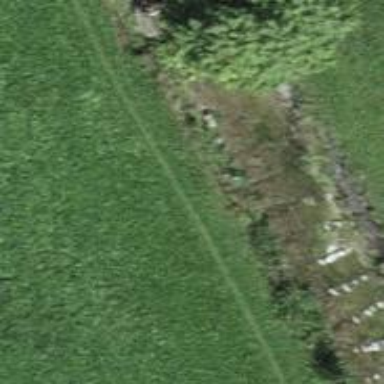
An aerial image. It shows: Unpaved path.